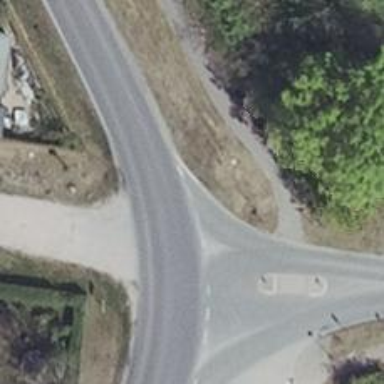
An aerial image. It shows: Asphalt road classified as tertiary.